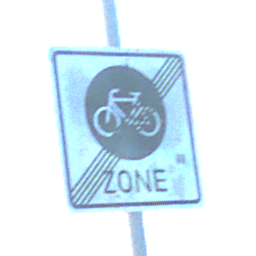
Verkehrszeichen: EndeFahrradzone
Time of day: SunriseSunset
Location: Outdoor (Nature)
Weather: PartlyCloudy
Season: NotSpecified
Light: Natural